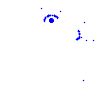
Particle: electron